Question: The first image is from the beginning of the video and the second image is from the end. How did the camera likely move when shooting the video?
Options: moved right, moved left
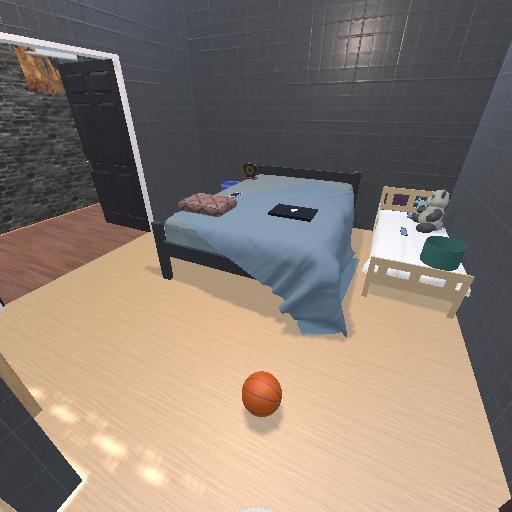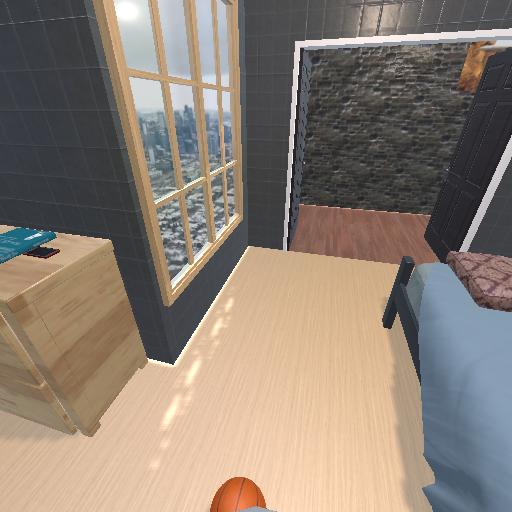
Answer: moved right